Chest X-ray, PA view. Patient: 51 years old, sex M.
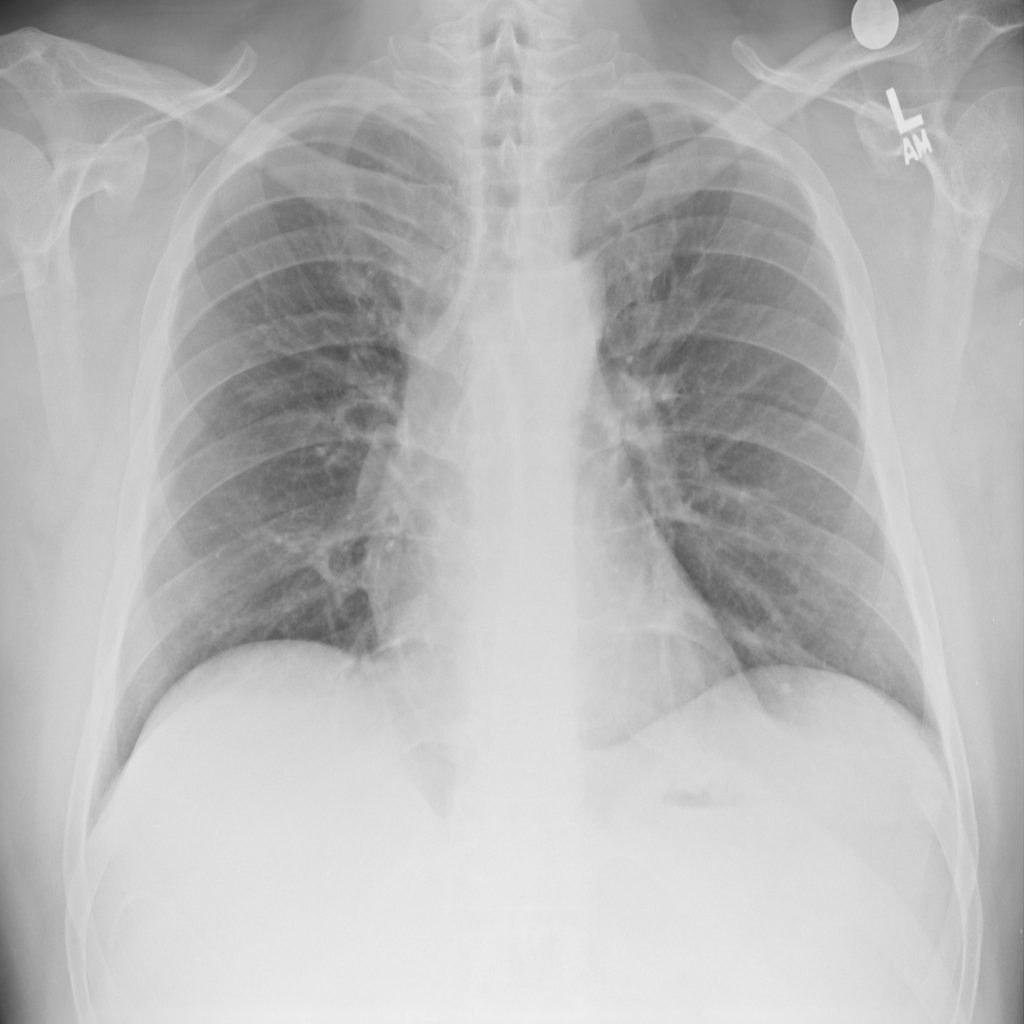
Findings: No Finding